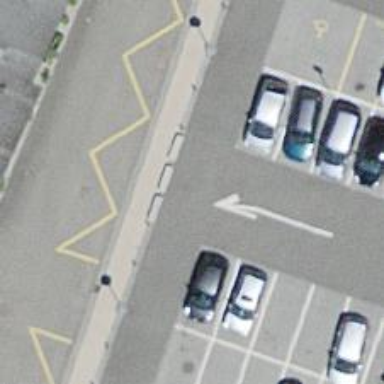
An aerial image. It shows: Parking aisle designated as service road.